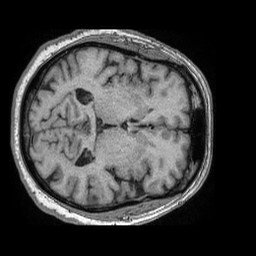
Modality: T1w
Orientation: axial
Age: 70
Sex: male
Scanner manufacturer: philips
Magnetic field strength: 1.5 T
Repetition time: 0.0075 s
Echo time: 0.003402 s